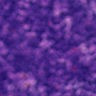
Metastatic tissue present: no